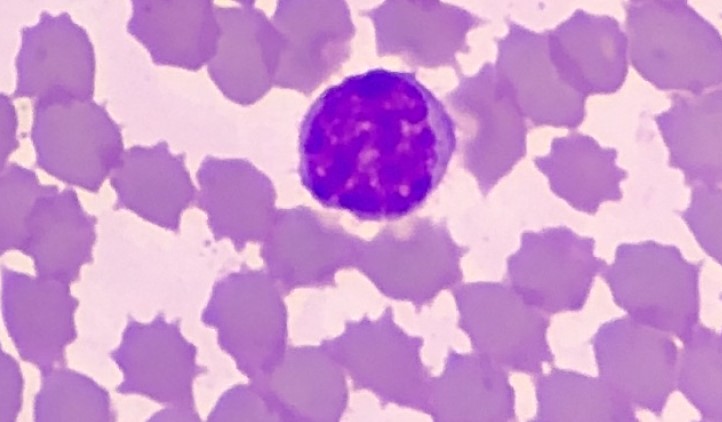
White blood cell type: Lymphocyte